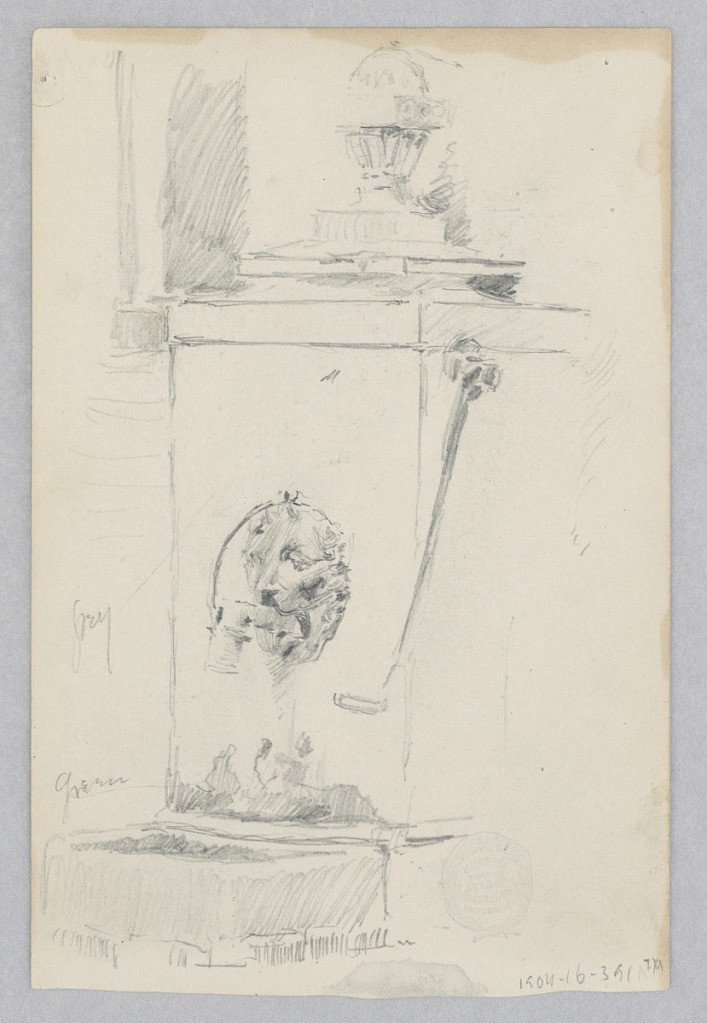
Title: Fountain
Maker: Robert Frederick Blum, American, 1857–1903
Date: n.d.
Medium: Graphite on wove paper
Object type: Drawing
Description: Recto: Sketch of a fountain with an ornately designed lion spout, Verso: Sketch of a horse and carriage.